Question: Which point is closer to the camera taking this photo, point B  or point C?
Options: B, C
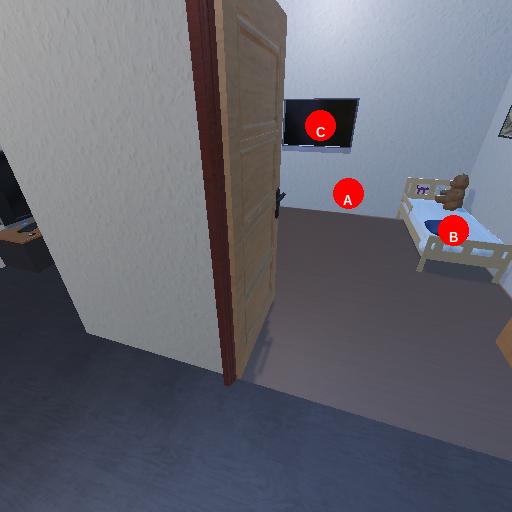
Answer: B